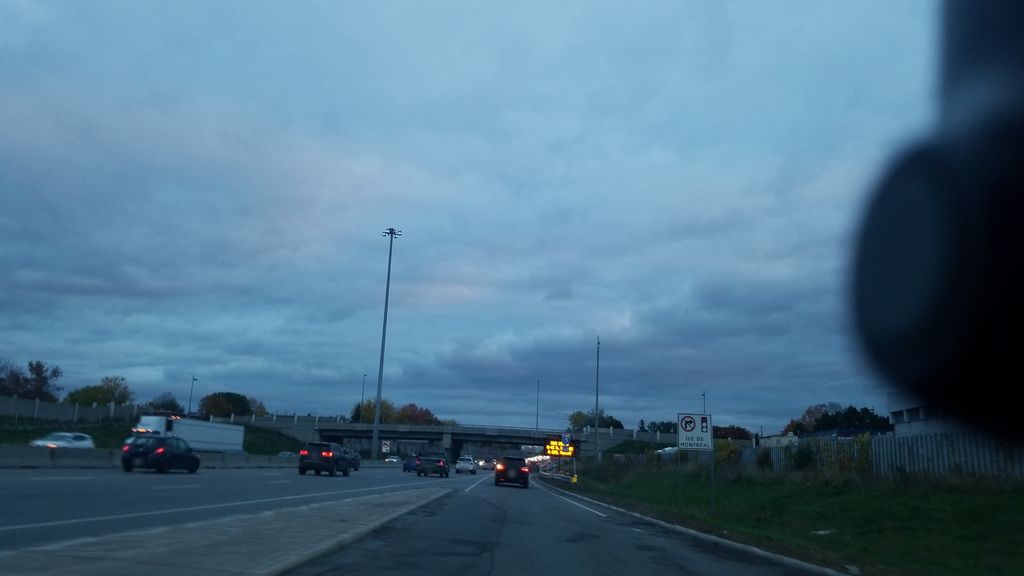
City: montreal